Question: To enable horizontal scrollbars in a table I need to style the containing DIV with "overflow: auto", highlighted in blue.

I tried it with FireBug and got the desired result. Just can't figure out out how to put the setting into APEX.
Using the theme "Blue Responsive".
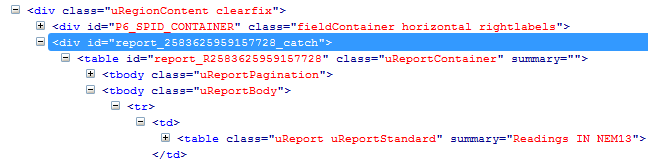
Answer: I've played with this a bit in Apex 4.2.2, it should work the same in 4.2.1 I think. That particular div doesn't come from any template but you can target it with some CSS.
In the page properties, for CSS Inline, I entered the following and it seemed to work:
'''
#report_2583625959157728_catch {overflow:auto}
'''
(I think I've transcribed the correct id from your screenshot - you may need to check)
Unfortunately this means you'd have to do this for each report in your application individually where you want the scrollbar to appear.
Note: I haven't tested this in IE, however - last time I was mucking around with scrolling areas I found it incredibly frustrating to get it working in IE without breaking other functionality in the region - especially for Interactive reports.